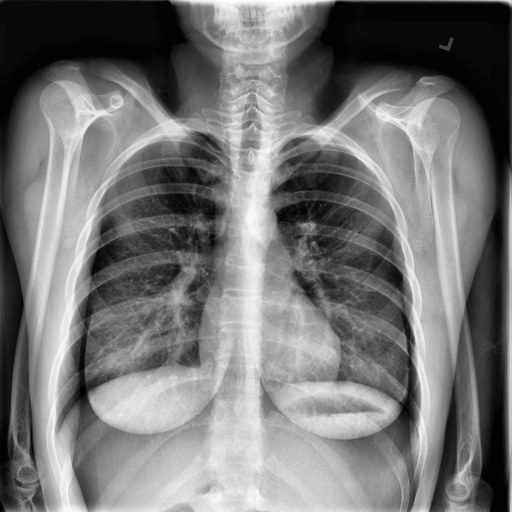
Finding: NORMAL